Question: I have a CSV file that look like this:

I want to group all the values in the name column under the chain column.
So, my final table would look like this:
'''
Acala Algorand Algorand-borrowed
1 Acala Dollar Algodex Algofi Lend
2 Acala LCDOT Algofi Lend Folks Finance
'''
I tried to look up how to use group or merge function for this, but I wasn't successful. Is there an efficient way to do this?
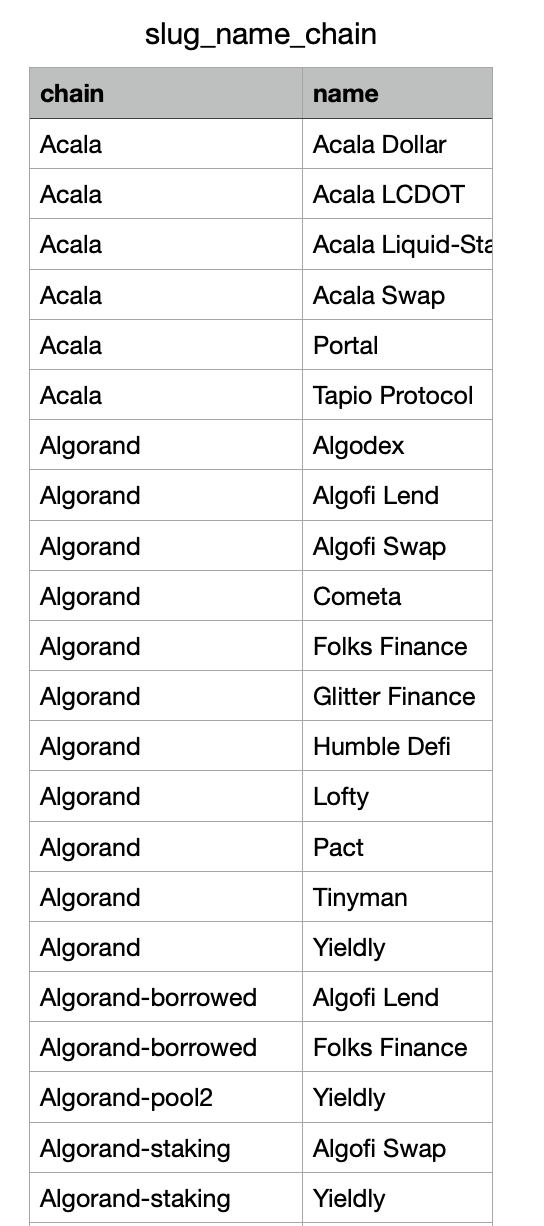
Answer: '''
library(data.table)
setDT(dt)
dcast(dt, rowid(chain) ~ chain, value.var = "name")[, -1]
'''
'''
Acala Algorand Algorand-borrowed
1: Acala Dollar Algodex Algofi Lend
2: Acala LCDOT Algofi Lend Folks Finance
3: Acala Swap <NA> <NA>
'''
'''
dt <- data.frame(
chain = c(rep(c("Acala", "Algorand", "Algorand-borrowed"), 2), "Acala"),
name = c("Acala Dollar", "Algodex", "Algofi Lend", "Acala LCDOT", "Algofi Lend", "Folks Finance", "Acala Swap")
)
'''